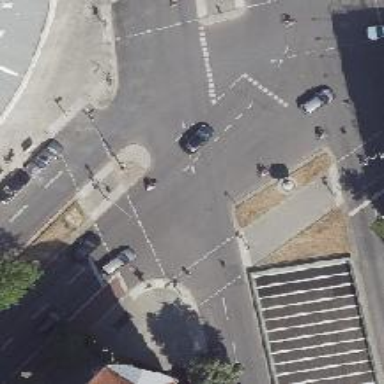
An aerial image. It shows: Crossing with traffic signals.